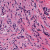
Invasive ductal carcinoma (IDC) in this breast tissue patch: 1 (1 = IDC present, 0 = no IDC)